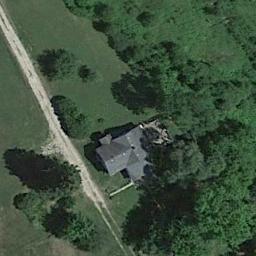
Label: sparse_residential